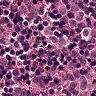
Metastatic tissue present: yes